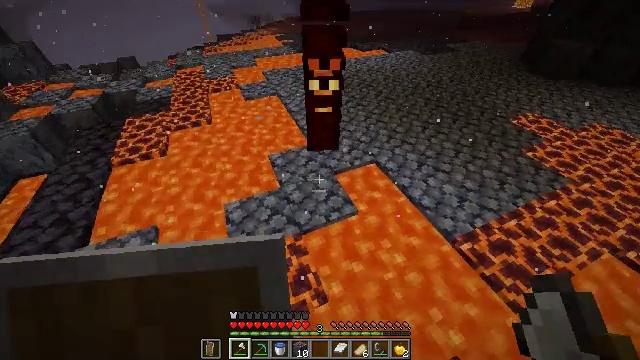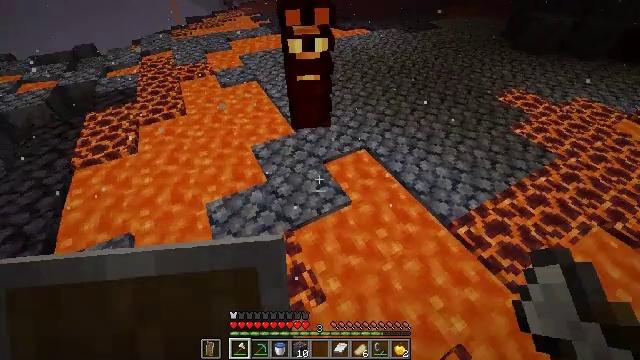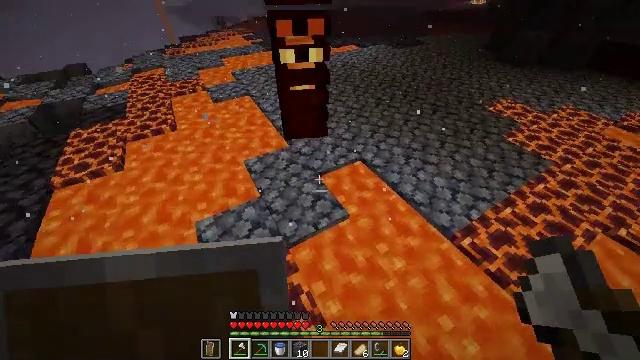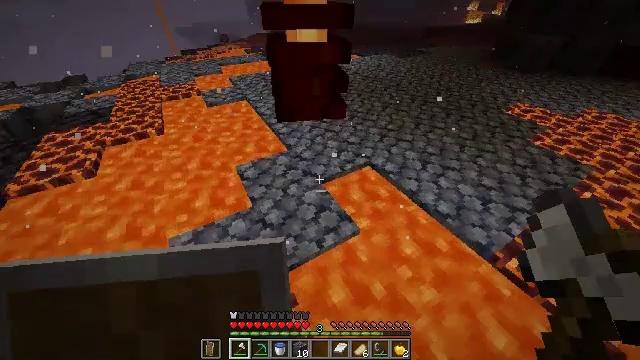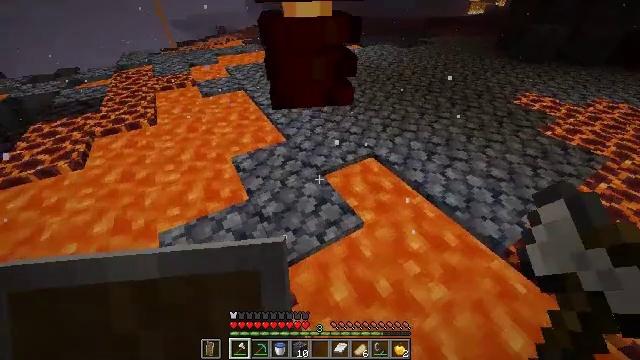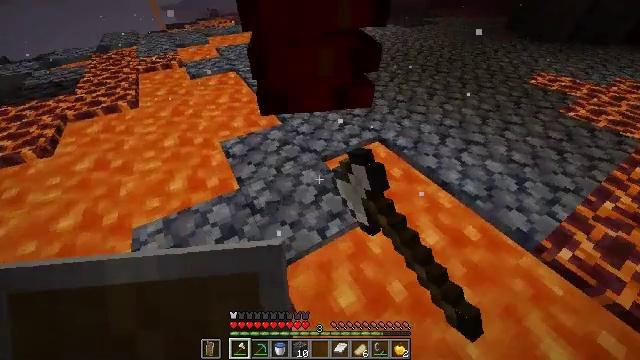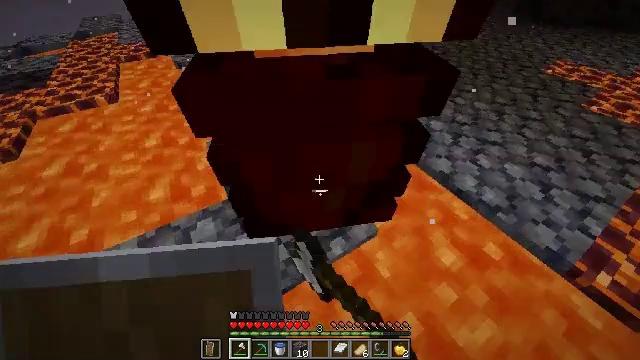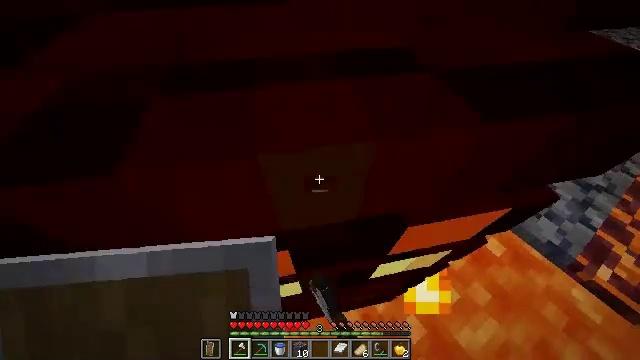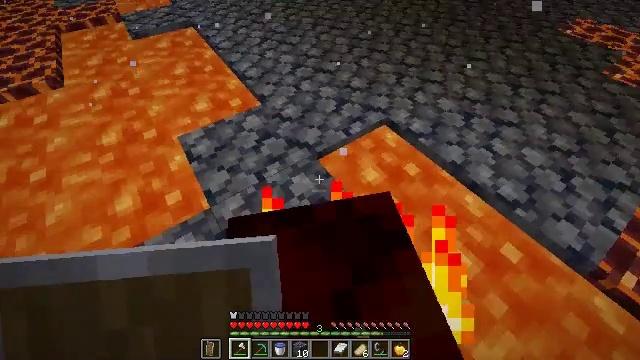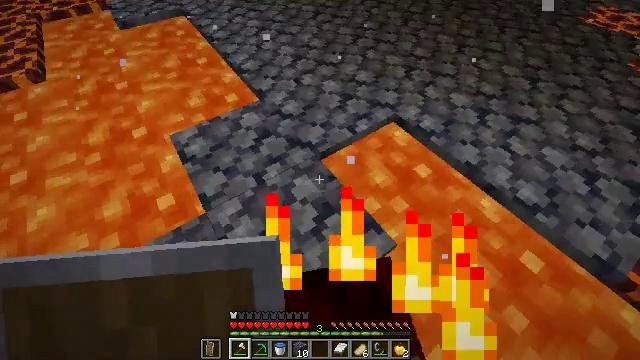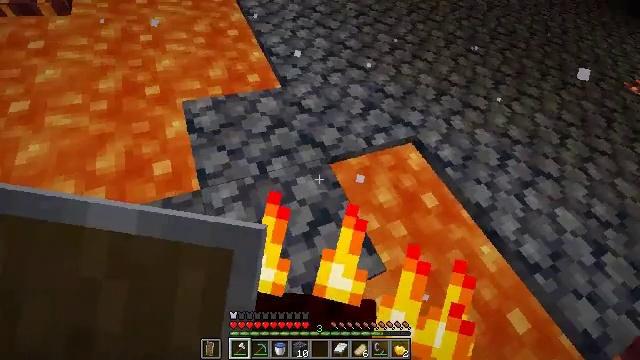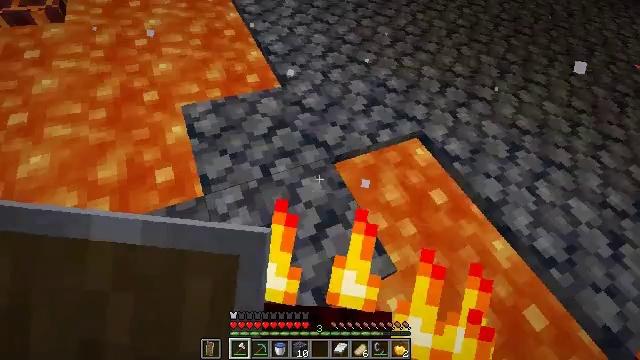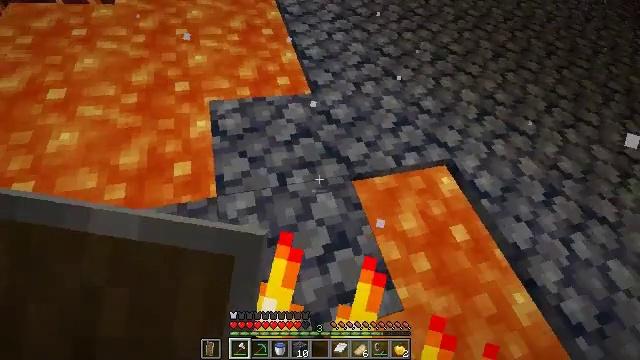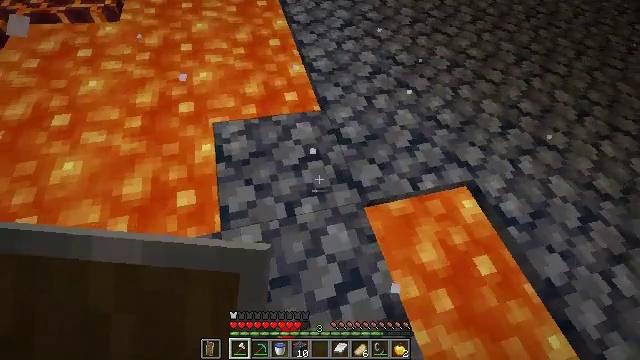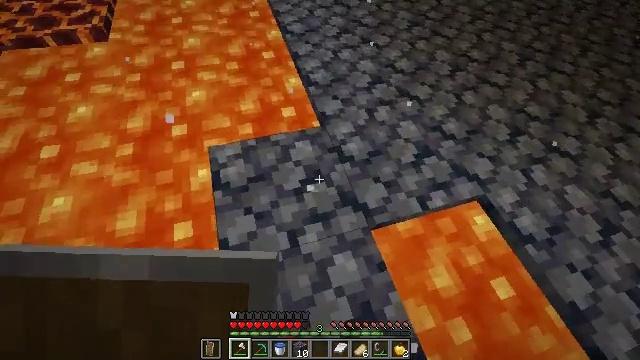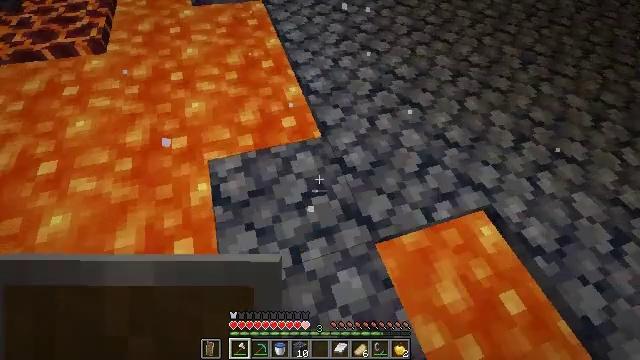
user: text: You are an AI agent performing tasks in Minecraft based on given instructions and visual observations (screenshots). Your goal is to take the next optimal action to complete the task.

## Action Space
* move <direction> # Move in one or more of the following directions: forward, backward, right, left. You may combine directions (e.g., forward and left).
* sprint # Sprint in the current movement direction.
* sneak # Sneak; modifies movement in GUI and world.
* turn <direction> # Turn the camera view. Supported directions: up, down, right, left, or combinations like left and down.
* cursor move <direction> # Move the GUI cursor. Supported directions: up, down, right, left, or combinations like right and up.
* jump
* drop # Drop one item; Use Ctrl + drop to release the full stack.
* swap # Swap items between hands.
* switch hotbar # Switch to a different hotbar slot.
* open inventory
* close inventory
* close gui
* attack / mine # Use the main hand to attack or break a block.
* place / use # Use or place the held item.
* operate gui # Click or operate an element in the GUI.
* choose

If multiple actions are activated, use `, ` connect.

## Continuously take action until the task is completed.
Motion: motion action
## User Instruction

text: Kill a magma cube.
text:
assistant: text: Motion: move forward, sprint, turn right and down
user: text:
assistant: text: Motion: move forward, sprint, turn right and up
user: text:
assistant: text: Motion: move forward, sprint, turn up
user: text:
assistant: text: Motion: move forward, sprint, turn down, attack / mine
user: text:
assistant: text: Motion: move forward, sprint, turn down, attack / mine
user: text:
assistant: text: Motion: move forward, sprint, turn down, attack / mine
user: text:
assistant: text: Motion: turn right and down, attack / mine
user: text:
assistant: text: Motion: turn right and down
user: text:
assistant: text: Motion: no_op
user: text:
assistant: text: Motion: no_op
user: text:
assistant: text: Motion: move forward
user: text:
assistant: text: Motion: move forward, turn left
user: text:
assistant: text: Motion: move forward, turn left
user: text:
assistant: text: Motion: move forward, sprint
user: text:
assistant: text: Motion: move forward, sprint
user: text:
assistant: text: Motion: move forward, sprint, turn up
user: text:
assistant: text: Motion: move forward, sprint, turn right and up
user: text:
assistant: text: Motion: move forward, sprint, turn right and up
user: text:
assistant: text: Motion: move forward, sprint, turn right and up
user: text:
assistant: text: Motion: move forward, turn right and up
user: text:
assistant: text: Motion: turn right and up
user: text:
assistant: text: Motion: turn right and up
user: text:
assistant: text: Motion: turn right and up
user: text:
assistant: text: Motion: no_op
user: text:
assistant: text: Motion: turn right and up
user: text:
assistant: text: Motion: turn right and up
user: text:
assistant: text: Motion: turn right
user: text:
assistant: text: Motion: turn right
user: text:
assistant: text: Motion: move left, turn right
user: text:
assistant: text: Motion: move left